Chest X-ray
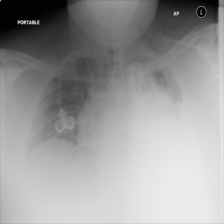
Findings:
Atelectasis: negative
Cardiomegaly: negative
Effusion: negative
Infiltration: negative
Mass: negative
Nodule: negative
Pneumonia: negative
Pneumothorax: negative
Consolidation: negative
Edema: negative
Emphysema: positive
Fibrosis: negative
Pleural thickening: negative
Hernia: negative